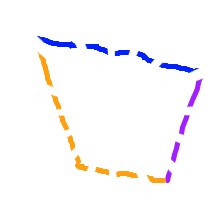
Shape: trapezoid